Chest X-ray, PA view. Patient: 32 years old, sex F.
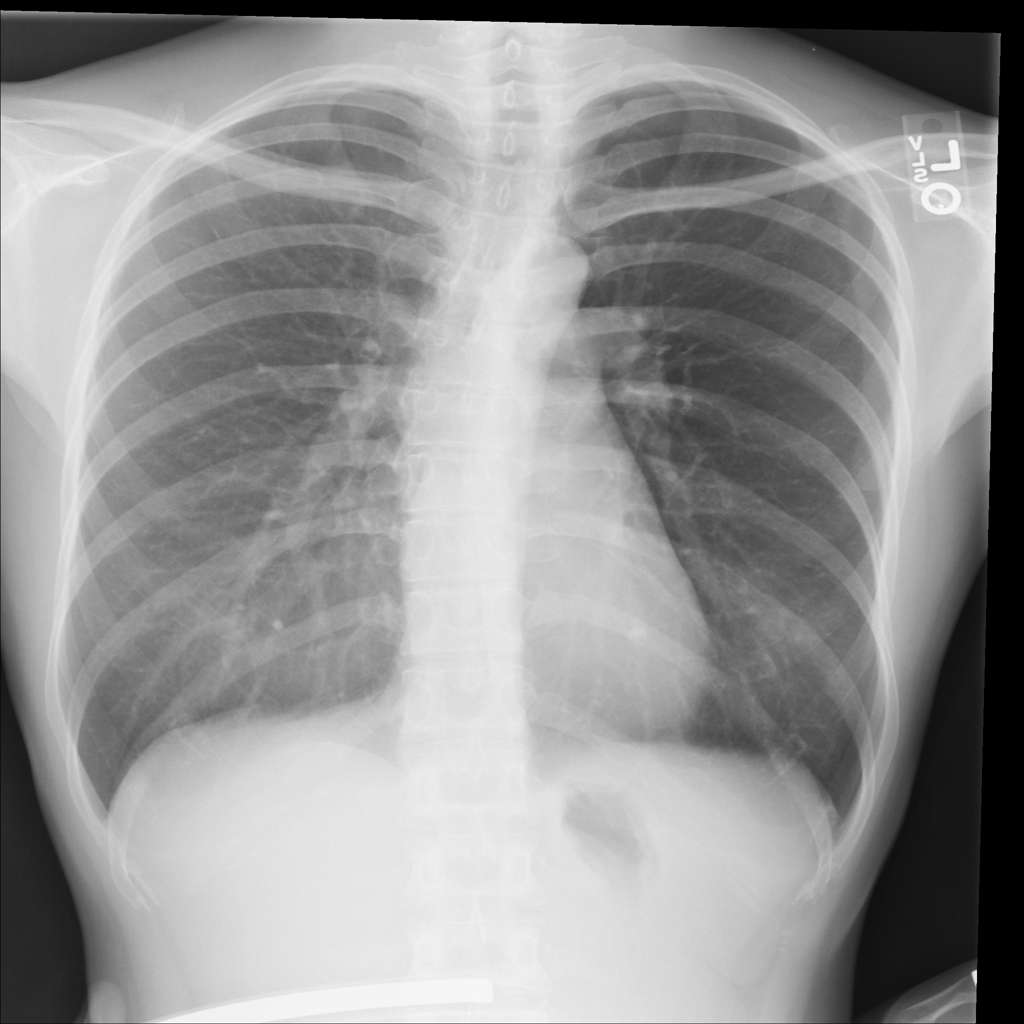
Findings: No Finding